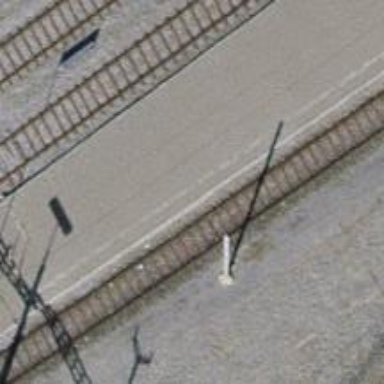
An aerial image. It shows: Single-track electrified railway with contact line.